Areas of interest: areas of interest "School"
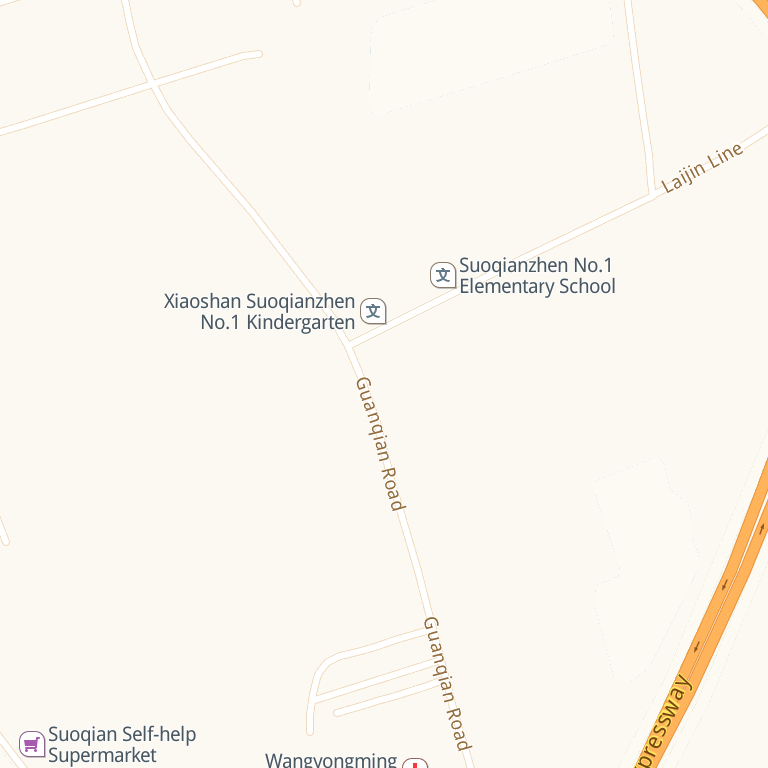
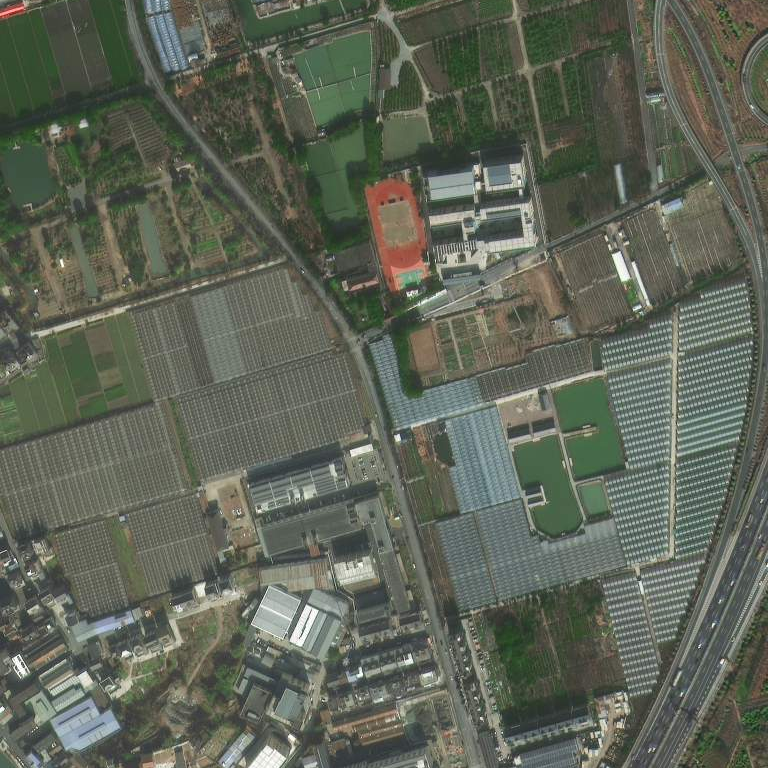